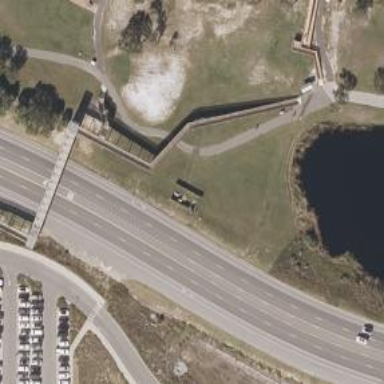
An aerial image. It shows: Bridge for cycleway.